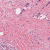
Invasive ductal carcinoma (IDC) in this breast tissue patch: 1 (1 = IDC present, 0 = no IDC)